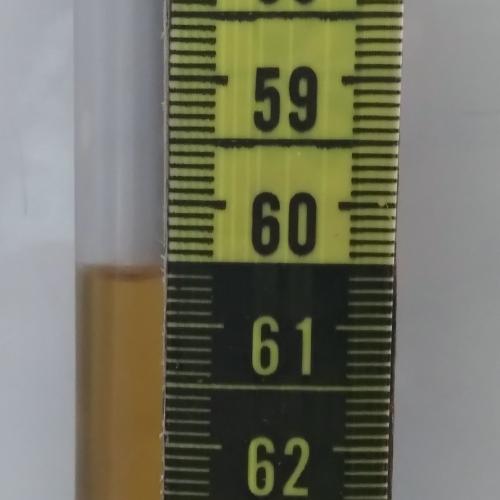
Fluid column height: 60.6 cm